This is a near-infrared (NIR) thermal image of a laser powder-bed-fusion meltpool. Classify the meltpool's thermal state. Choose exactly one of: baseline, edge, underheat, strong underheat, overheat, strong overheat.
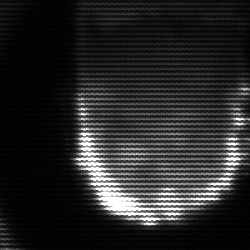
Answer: baseline